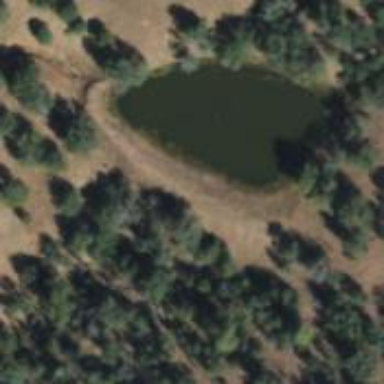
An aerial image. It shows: Reservoir.